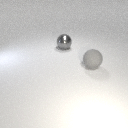
large gray metal sphere behind large gray rubber sphere